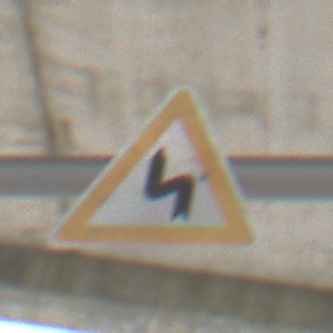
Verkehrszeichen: DoppelkurveZunaechstLinks
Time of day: MorningAfternoon
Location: Roofed (Suburban)
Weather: PartlyCloudy
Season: Winter
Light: Natural